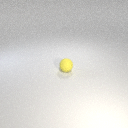
small yellow rubber sphere